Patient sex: M
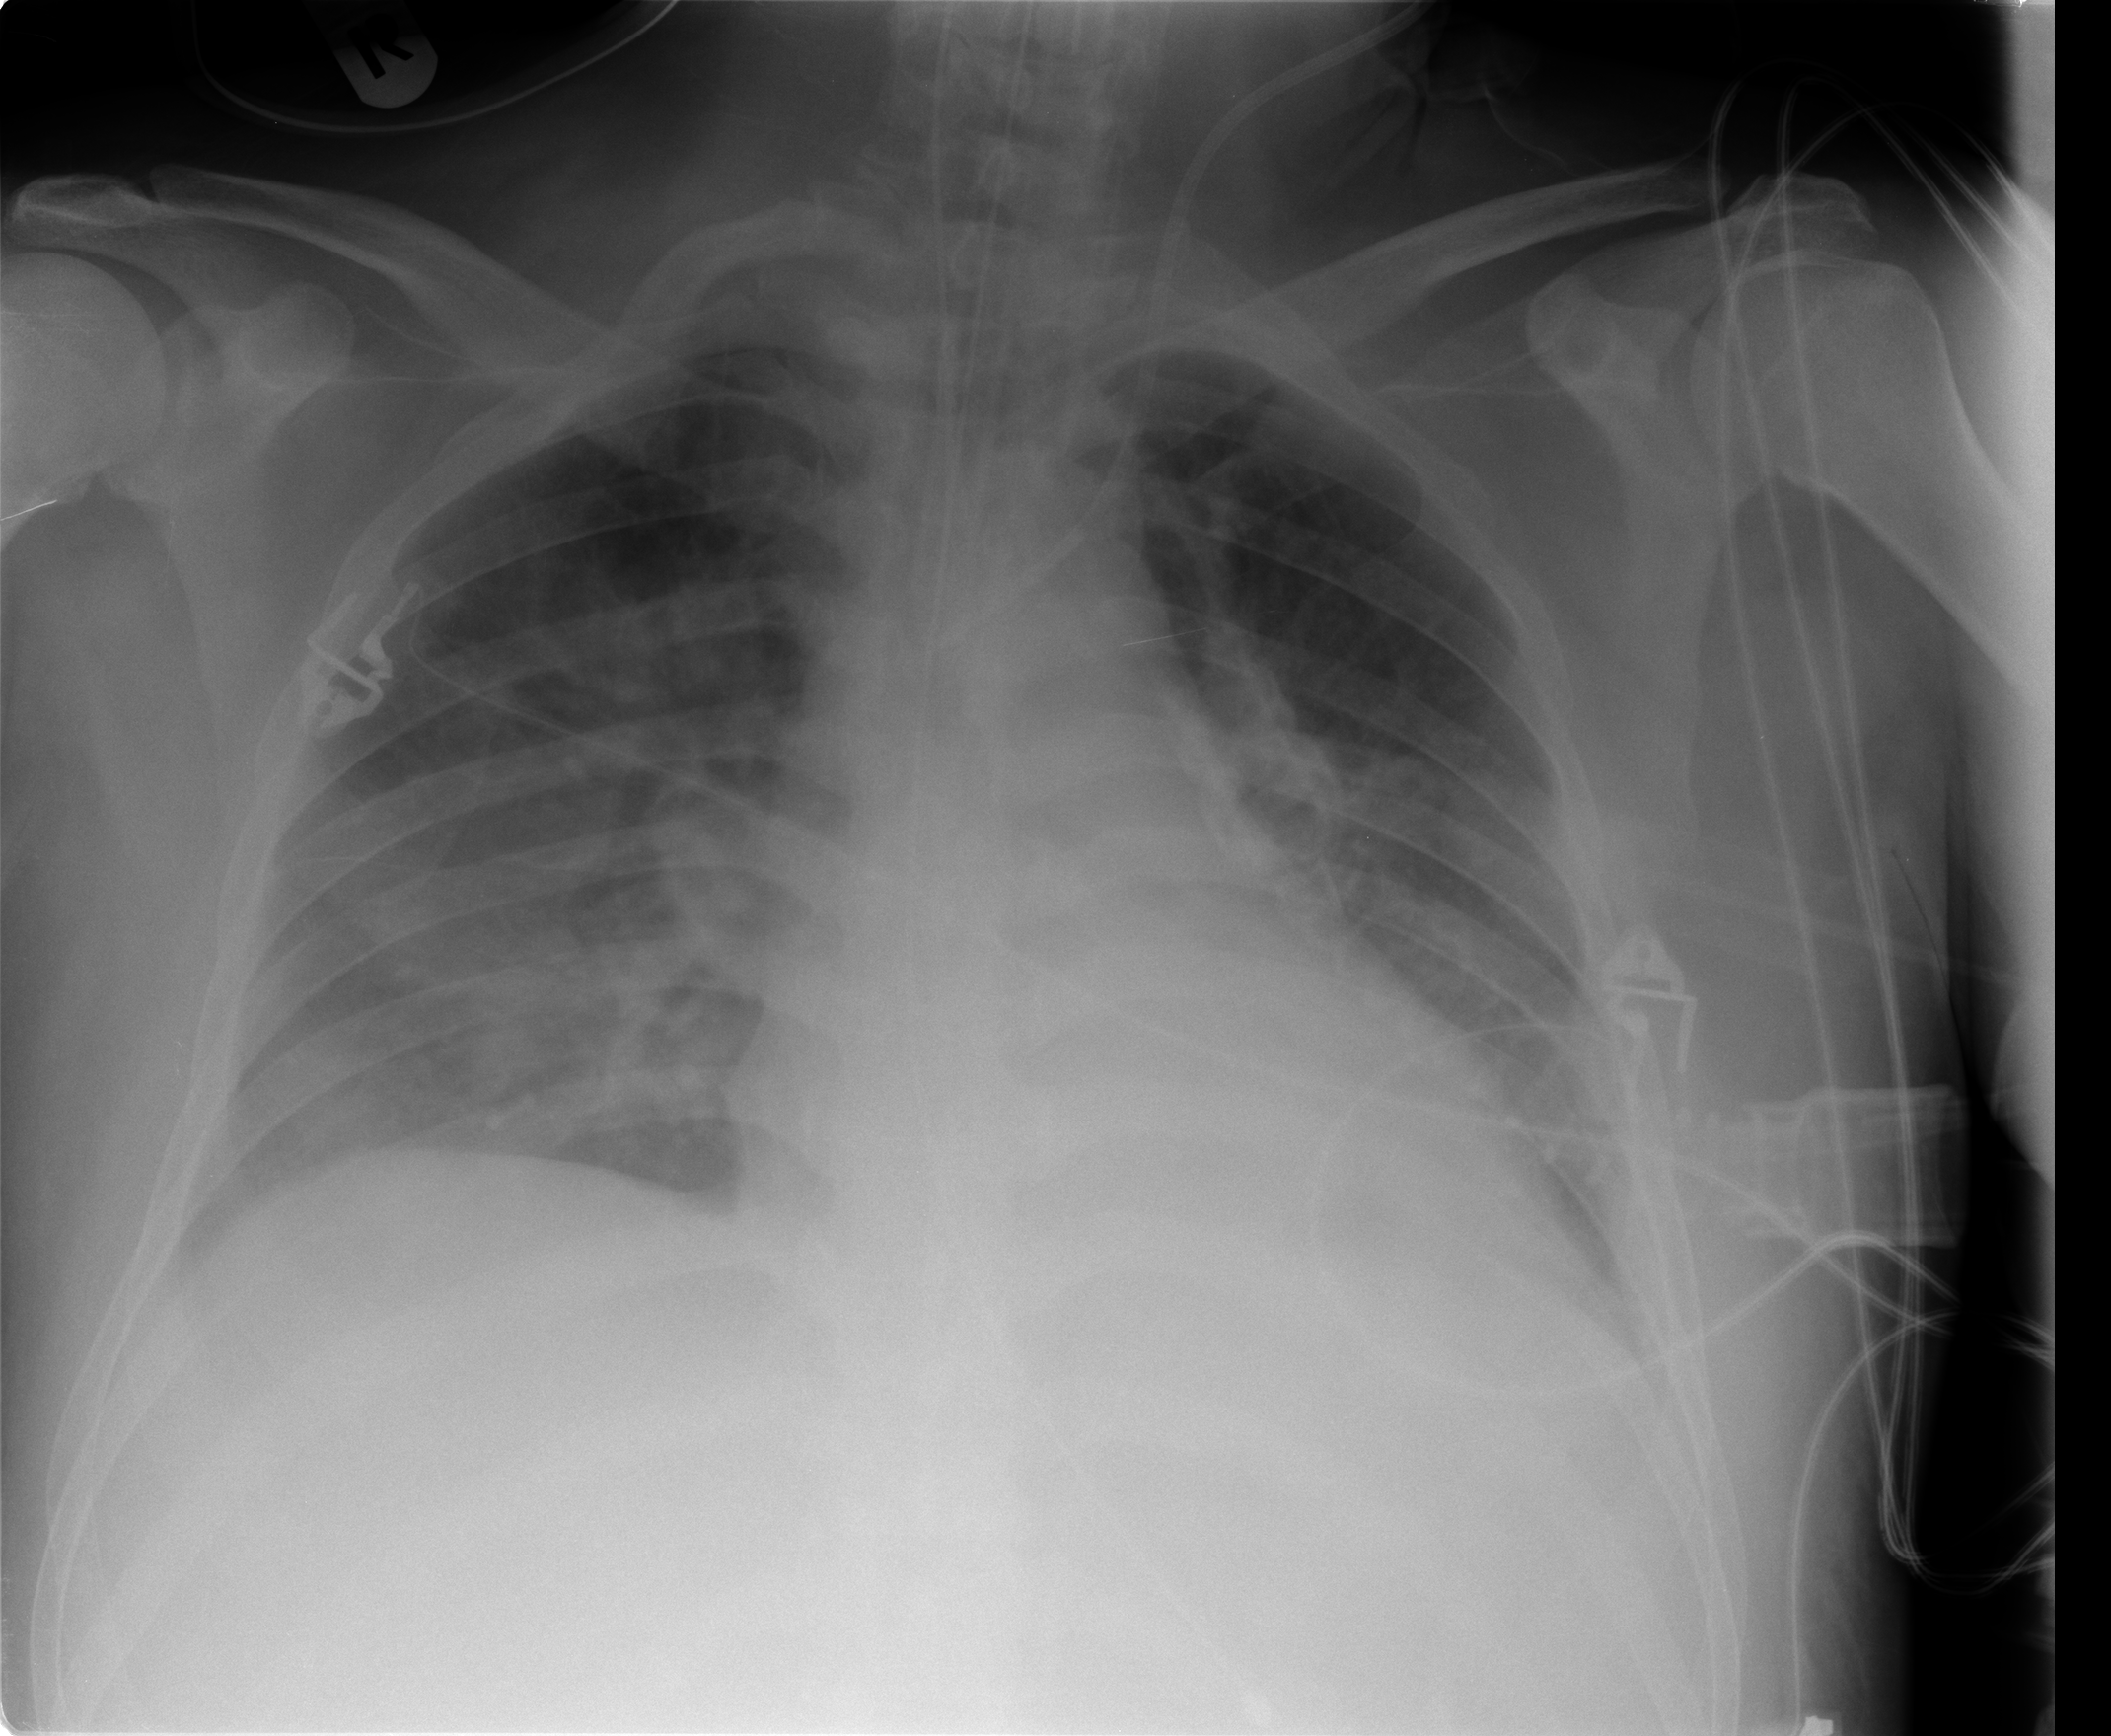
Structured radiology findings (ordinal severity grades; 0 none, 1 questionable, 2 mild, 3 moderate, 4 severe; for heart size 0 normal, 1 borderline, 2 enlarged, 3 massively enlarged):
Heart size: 2
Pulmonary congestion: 2
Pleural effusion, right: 1
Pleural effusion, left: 2
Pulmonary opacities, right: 1
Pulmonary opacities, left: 0
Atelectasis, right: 3
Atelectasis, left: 3